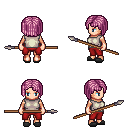
a pixel art fantasy rpg character, female body template, human, light skin, white sleeveless shirt, red pants, pink pageboy hairstyle, gray slippers, spear, four views (front, back, left, right), 2x2 character sprite sheet, small pixel art, hard edges, no anti-aliasing